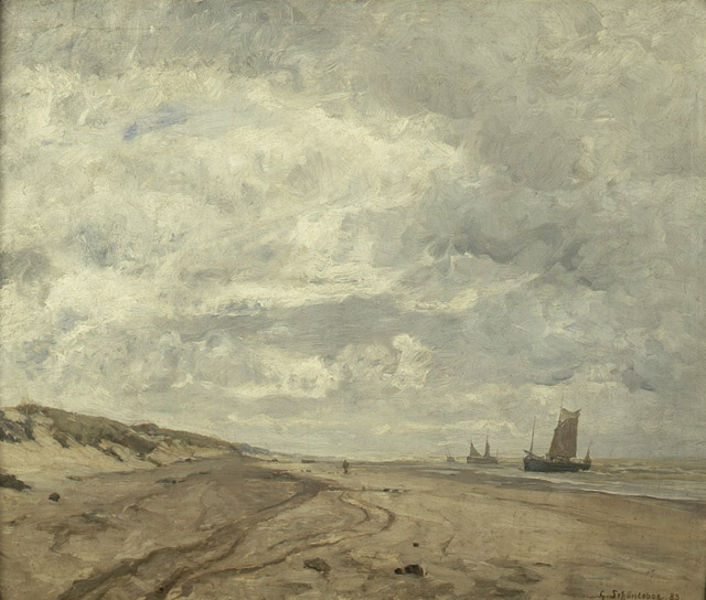
Titel: Strand von Scheveningen
Künstler: Gustav Schönleber
Standort: Karlsruhe
Institution: Staatliche Kunsthalle Karlsruhe
Schlagwörter: berg, blau, gemälde, himmel, mann, meer, wasser, weiß, wolken, aquarell, grün, landschaft, sand, see, ufer, braun, frankreich, grau, hell, schwarz, straße, gras, gürtel, weg, wolke, beige, halten, mensch, stein, steine, weit, signatur, öl, horizont, hügel, morgen, natur, wind, einsam, sonne, figur, person, england, rosa, boot, boote, bewegt, bewölkt, hellblau, küste, ruhig, schiff, schiffe, segel, segelboot, segelschiffe, strand, welle, wellen, düster, fischer, mast, segelschiff, spuren, düne, dünen, öde, nebel, klein, spazieren, farblos, hafen, spur, fluß, atlantik, brandung, flut, ostsee, seestück, sturm, turner, wetter, wild, woge, wogen, scheide, grass, anlegen, gestalt, segelboote, ozean, segeln, segler, fahrspuren, ebbe, fischerboot, fischerboote, watt, bedeckt, schwimmen, heiter, trüb, strecke, reise, planzen, spaziergänger, nordsee, dühne, dreimaster, oil, auftürmen, segelbote, grauen, spülsaum, strabd, dühnen, grauer himmel, clouds, 1880, 1890, 89, 1885, meeresküste, 1883, sciffe, küte, 85, ship, dune, 83, 1983, schönleben, schönleber, schiffe am strand, strandspaziergang, endloser strand, 1985, germany